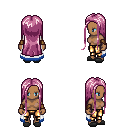
a pixel art fantasy rpg character, female body template, human, dark skin, white trimmed cape, gold greaves, pink extra-long hairstyle, cloth bracers, gray slippers, four views (front, back, left, right), 2x2 character sprite sheet, small pixel art, hard edges, no anti-aliasing